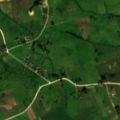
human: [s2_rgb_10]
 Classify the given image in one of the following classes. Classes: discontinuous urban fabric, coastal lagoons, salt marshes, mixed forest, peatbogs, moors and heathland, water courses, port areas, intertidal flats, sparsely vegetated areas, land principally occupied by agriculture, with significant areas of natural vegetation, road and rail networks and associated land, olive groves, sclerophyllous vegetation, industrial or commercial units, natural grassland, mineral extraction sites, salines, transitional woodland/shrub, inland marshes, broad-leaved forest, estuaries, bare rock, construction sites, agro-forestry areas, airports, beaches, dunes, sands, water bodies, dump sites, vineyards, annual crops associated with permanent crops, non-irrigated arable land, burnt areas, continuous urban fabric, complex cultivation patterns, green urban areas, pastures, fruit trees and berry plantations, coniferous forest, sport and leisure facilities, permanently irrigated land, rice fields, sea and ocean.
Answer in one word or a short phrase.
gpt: non-irrigated arable land, pastures, complex cultivation patterns